Question: I'm creating a dropdown login form, but once the jQuery is working right, I get the menu displayed at left (when Log in is at right). Some images to see it clearly:

And when I click on 'Log in':
<URL>
It loads this way. Here's the code:
HTML:
'''
<div id="navthing">
<h2><a href="#" id="loginform">Log in</a> | <a href="#">Sign Up</a></h2>
<div class="login">
<div class="arrow-up"></div>
<div class="formholder">
<div class="randompad">
<fieldset>
<label name="email">Email</label>
<input type="email" value="example@example.com" />
<label name="password">Password</label>
<input type="password" />
<input type="submit" value="Login" />
</fieldset>
</div>
</div>
</div>
</div>
'''
And CSS:
'''
#navthing {
text-align: right;
padding: 0.5em;
}
.login {
position: absolute;
width:250px;
display:none;
z-index: 9999;
}
.formholder {
background: #ecf0f1;
width: 250px;
border-radius: 5px;
padding-top: 5px;
z-index: 1;
display:block;
}
.arrow-up {
width: 0;
height: 0;
border-left: 20px solid transparent;
border-right: 20px solid transparent;
border-bottom: 15px solid #ECF0F1;
left: 10%;
position: absolute;
top: -10px;
}
.formholder input[type="email"], .formholder input[type="password"] {
padding: 7px 5px;
margin: 10px 0;
width: 96%;
display: block;
font-size: 18px;
border-radius: 5px;
border: none;
-webkit-transition: 0.3s linear;
-moz-transition: 0.3s linear;
-o-transition: 0.3s linear;
transition: 0.3s linear;
}
.formholder input[type="email"]:focus, .formholder input[type="password"]:focus {
outline: none;
box-shadow: 0 0 1px 1px #1abc9c;
}
.formholder input[type="submit"] {
background: #1abc9c;
padding: 10px;
font-size: 20px;
display: block;
width: 100%;
border: none;
color: #fff;
border-radius: 5px;
}
.formholder input[type="submit"]:hover {
background: #1bc6a4;
}
.randompad {
padding: 10px;
}
.green {
color: #1abc9c;
}
a {
color: #ecf0f1;
text-decoration: none;
}
a:hover {
color: #1abc9c;
}
'''
<URL>
I got the '.login''s 'position' in 'absolute' because if not the menu made the 'darkblue' div bigger. How could I display the menu (the arrow and the rest of the form) below 'log in'? I'm trying but with no result. Thank you.
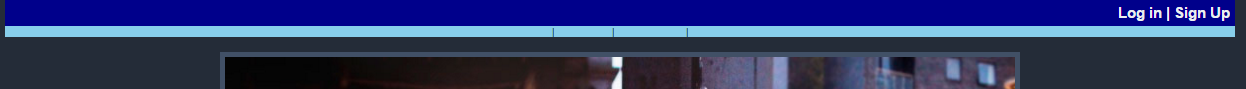
Answer: If you want this block to be in 'absolute' position 'relative' to this link, you have a couple of choices.
One, you keep this structure and put a relative position to the parent, 'header' and then you position it.
Or you put this block in the container of the link itself and add a 'position:relative;' to the container of the link.
I choose the first way to do it and <URL>
The code that change :
'''
.login {
position: absolute;
width:250px;
display:none;
z-index: 9999;
right: 50px;
top:40px
}
.arrow-up {
width: 0;
height: 0;
border-left: 20px solid transparent;
border-right: 20px solid transparent;
border-bottom: 15px solid #ECF0F1;
right: 10%;
position: absolute;
top: -10px;
}
header {
width:90%;
height:30%;
margin: 0 auto;
background-color:darkblue;
color:white;
/*text-align:center;*/
z-index: 8;
position:relative; /* I add this line to make it works */
}
'''